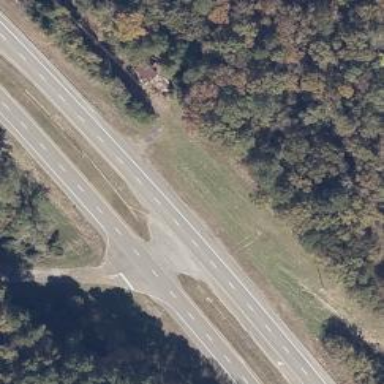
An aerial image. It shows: Primary highway with asphalt surface and dual carriageway.